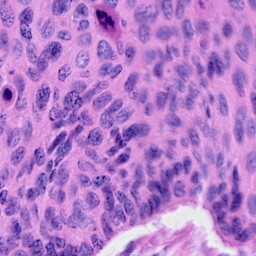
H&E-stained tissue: Cervix